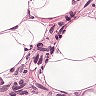
Metastatic tissue present: yes